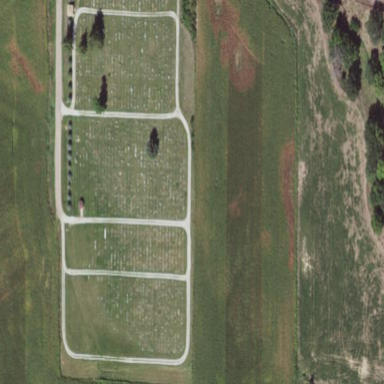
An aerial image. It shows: Cemetery.